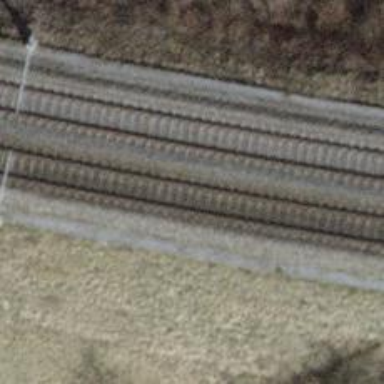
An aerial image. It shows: Single railway track with electrified contact line.